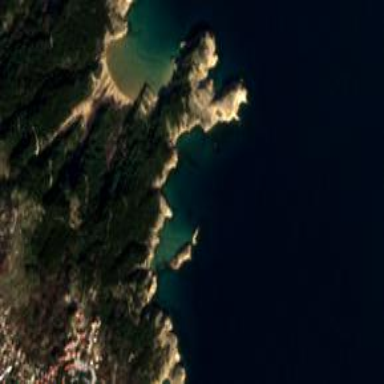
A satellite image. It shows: Beautiful bay with natural surroundings.